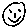
Label: smiley face